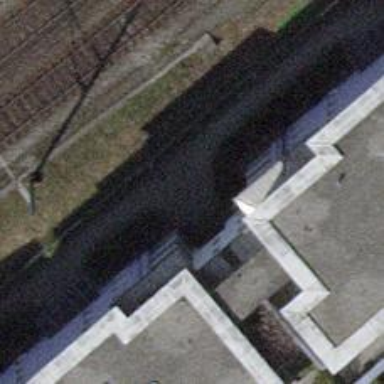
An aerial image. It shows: Path leading through building passage tunnel.